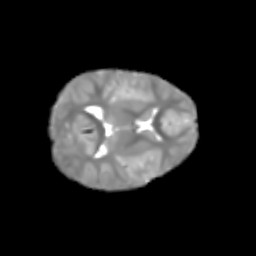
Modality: T2w
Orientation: axial
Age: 6
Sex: female
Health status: healthy